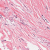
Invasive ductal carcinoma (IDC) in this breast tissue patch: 1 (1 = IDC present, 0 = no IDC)